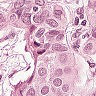
Metastatic tissue present: yes